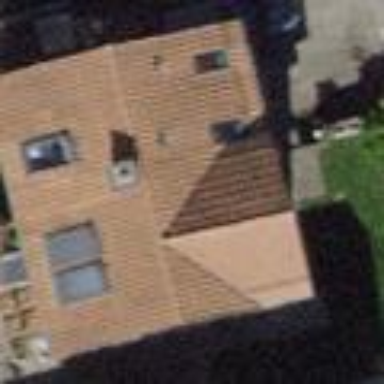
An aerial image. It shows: Detached building with gabled tile roof.